Question: I was plotting a data.frame in R in a pie graph. Here is the code
'''
library(plotrix)
piepercent<- round(100*cause_wise$suicides/sum(cause_wise$suicides), 1)
png(file = "plots/cause suicide.png")
pie3D(cause_wise$suicides,labels = piepercent,explode = 0.1,
main = "Suicide by Gender(in percentages)")
#legend("topright", cause, cex = 0.8, fill = rainbow(length(cause)))
dev.off()
'''
The data.frame which I am trying to plot here has 38 values, I want to leave out those values which do not contribute significantly to the 'piepercent' into one big area say less than 2%. Is there a way I can do this?
Here is how the graph looks like:

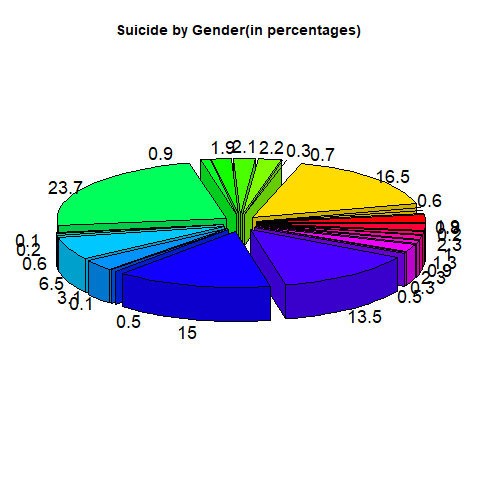
Answer: Aggregate the ones less than threshold into one category, then plot:
'''
library(plotrix)
library(dplyr)
# dummy data
cause_wise <- data.frame(suicides = c(2, 3, 1, 50, 1, 50, 45))
# sum values where percentage is less than 2%
plotDat <- cause_wise %>%
mutate(grp = ifelse(suicides/sum(suicides) < 0.02, "tooSmall", row_number())) %>%
group_by(grp) %>%
summarise(suicides = sum(suicides)) %>%
select(-grp) %>%
ungroup()
# set label and color(grey for <2%)
piepercent <- round(100 * plotDat$suicides/sum(plotDat$suicides), 1)
piecol <- c(rainbow(length(piepercent) - 1 ), "grey")
# why oh why 3D pie chart...
pie3D(plotDat$suicides,
labels = piepercent,
explode = 0.1,
col = piecol,
main = "Suicide by Gender (in percentages)")
'''
<URL>